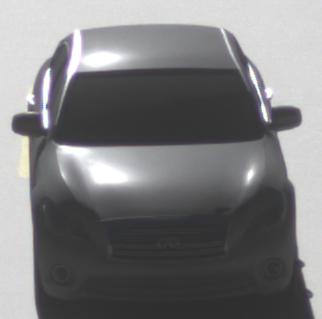
Make: Infiniti
Model: M 37
Detailed model: M (Y51)
Model produced from: 2010/10
Model produced until: 2013/11
Doors: 4
Color: gray
Road condition: dry road
Daytime: morning or afternoon
Contrast: high contrast